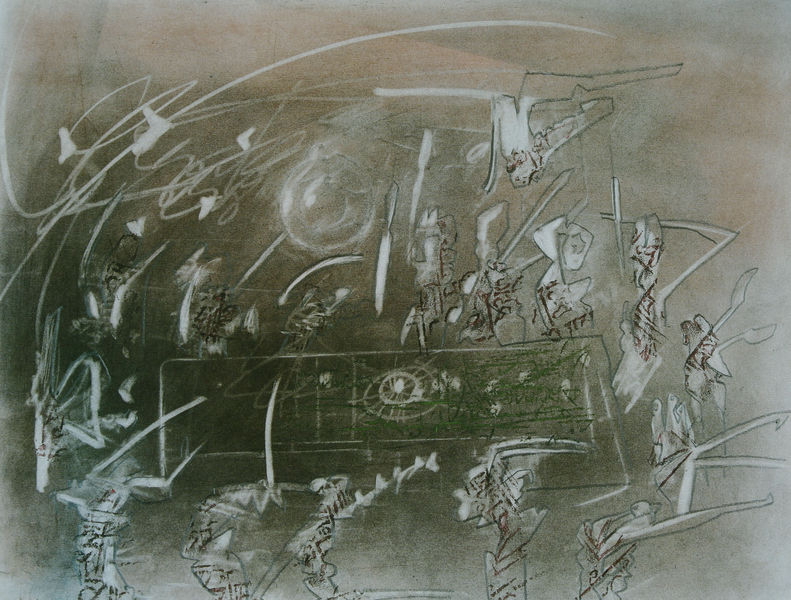
Titel: Source de bourse, Quelle des Geldes
Künstler: Roberto Matta
Standort: Paris
Institution: Privatsammlung
Schlagwörter: weiß, grün, menschen, bewegung, braun, grau, kreide, raum, ball, messer, tod, feld, figur, personen, kreis, schrift, schwer, abstrakt, modern, formen, linien, figuren, krieg, luft, duktus, ring, striche, tor, spiel, rechteck, strahlen, linie, form, schwert, säbel, waffen, strich, waffe, fliegend, kreise, pinsel, kasten, herzen, herz, locker, sense, gerippe, mathematik, spielfeld, fussball, rechteckt, bewehgung